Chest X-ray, PA view. Patient: 48 years old, sex F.
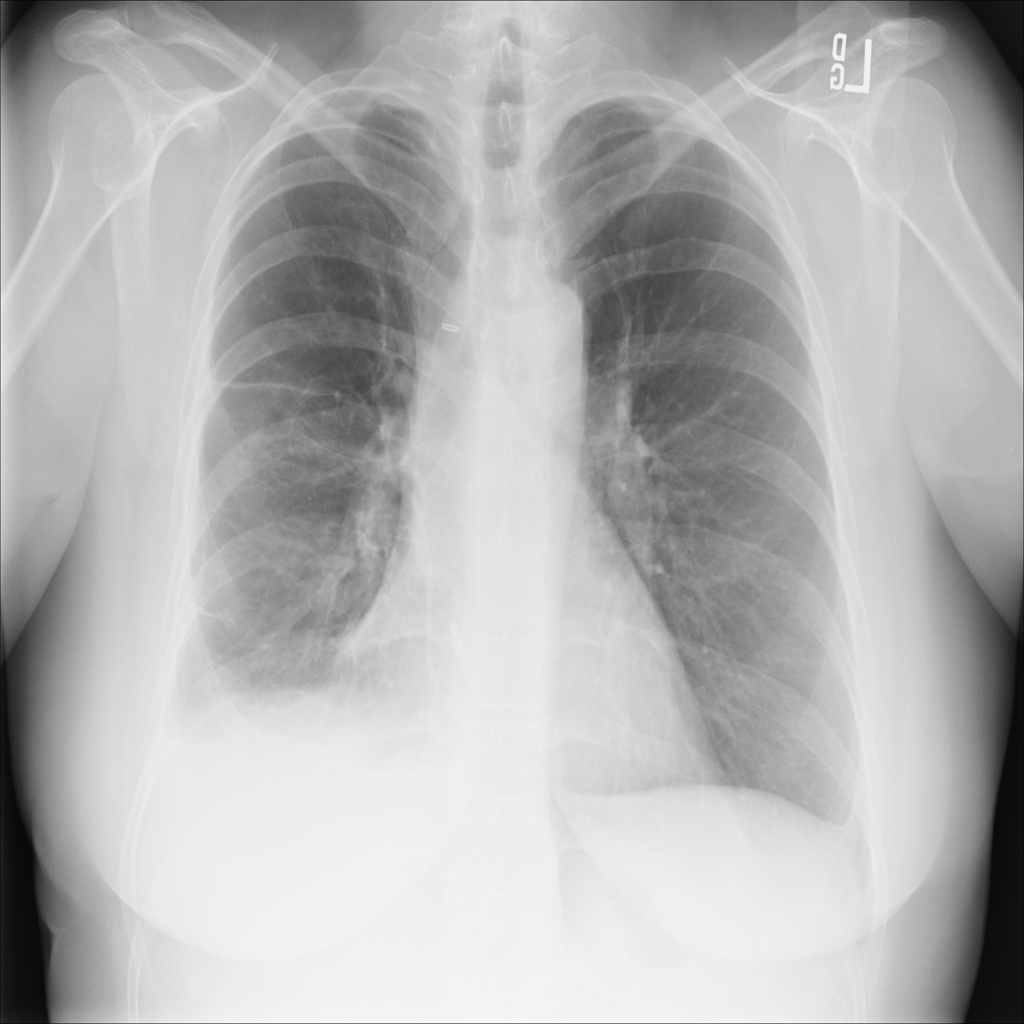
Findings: No Finding